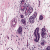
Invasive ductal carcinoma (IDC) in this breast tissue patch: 0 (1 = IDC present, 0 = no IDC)